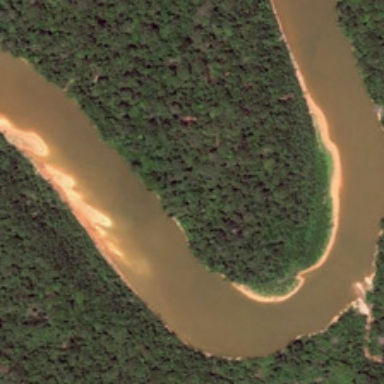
The khaki saddle shaped river is across the dense forest .